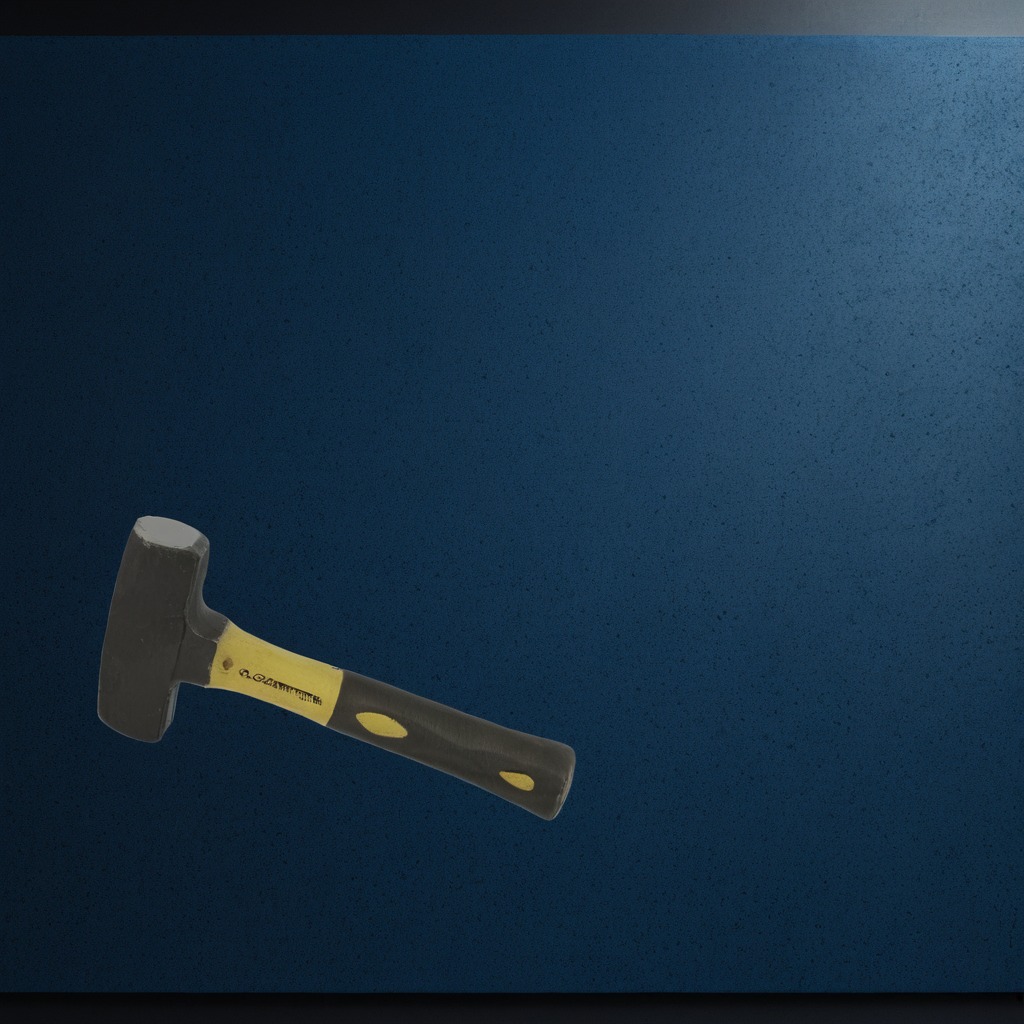
A hammer is lying on a granite tabletop inside a workshop at night.